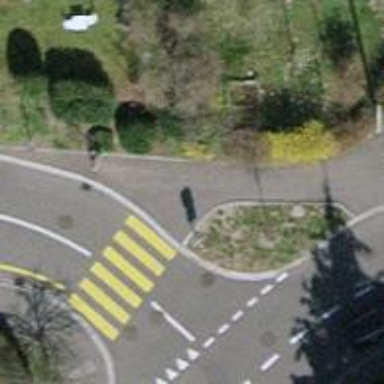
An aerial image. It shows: Kerb barrier.